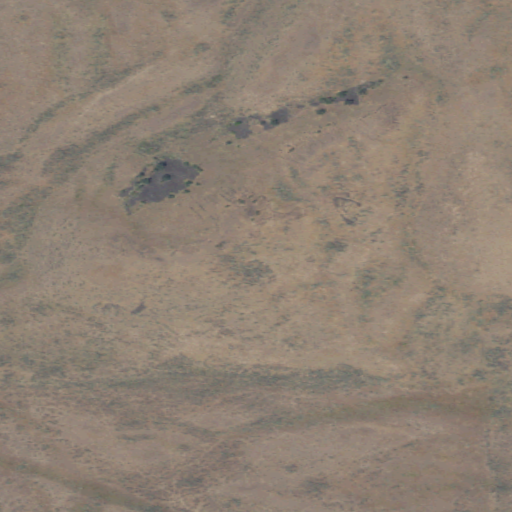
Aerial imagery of mountain in Washington named Spiva Butte containing grassland and shrub